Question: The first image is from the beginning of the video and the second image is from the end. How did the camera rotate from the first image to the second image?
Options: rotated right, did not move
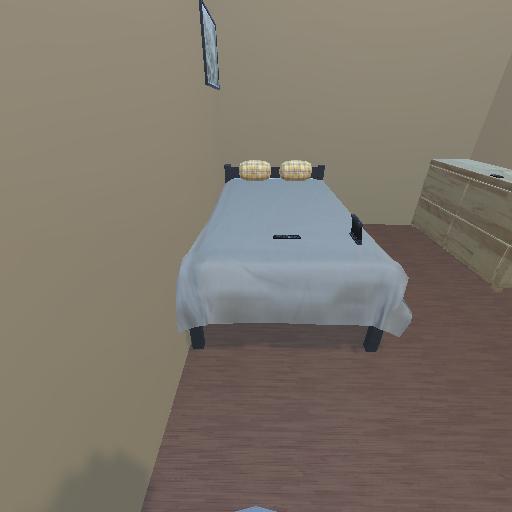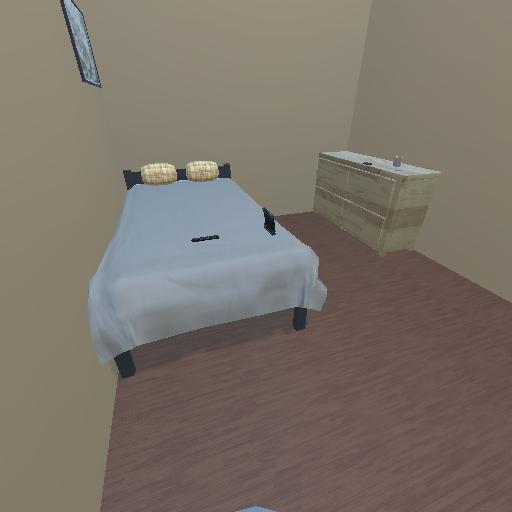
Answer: rotated right